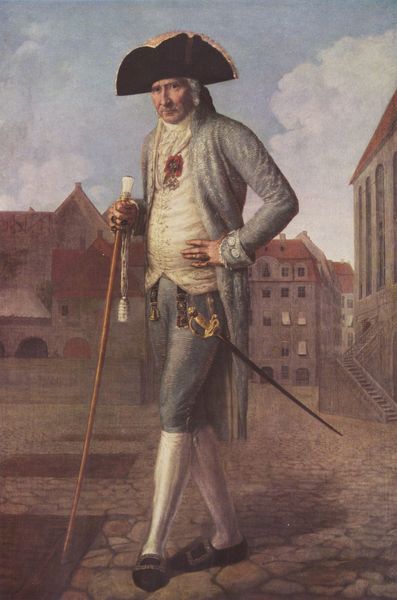
Titel: Porträt des Barons Rohrscheidt
Künstler: Johann Carl Wilck
Standort: Schwerin
Institution: Staatliches Museum, Gemäldegalerie
Schlagwörter: blau, gemälde, hand, himmel, kopf, mann, schatten, weiß, wolken, stadt, abend, braun, fenster, frankreich, grau, hut, licht, profil, straße, ölbild, blick, dach, gebäude, haus, rot, schal, schloss, wolke, rock, hose, arme, falten, mensch, samt, steine, bildnis, herr, hände, portrait, porträt, häuser, kirche, haare, mantel, pose, stehend, adel, renaissance, seide, stock, perücke, bogen, pflaster, gehstock, schuhe, stab, dächer, giebel, hof, platz, friedrich, treppe, treppen, könig, aufgang, stufe, stufen, quaste, strumpf, bauch, kontrapost, rüschen, stofflichkeit, knöpfe, gehrock, weste, ring, tor, bögen, schnalle, strümpfe, eingang, ringe, kopfsteinpflaster, pflasterstein, pflastersteine, schwert, säbel, uniform, soldat, degen, dreispitz, manschette, offizier, orden, herrscher, schuh, arkaden, knauf, strumpfhose, wams, general, herzog, kniebundhose, kniestrümpfe, ganzkörperporträt, schnallenschuhe, preußen, eleganz, zweispitz, franzose, preussisch, stadtbild, kimmel, bundhose, reitgerte, primamalerei, daächer, trassen, schwet, napoleonisch, friedrich der große, stra?e, blindenstock, preußenkönig, schuhschnallen, schuschnalle, geschlossene form, le, kniebundhofe, kwaste, pflasteubrste